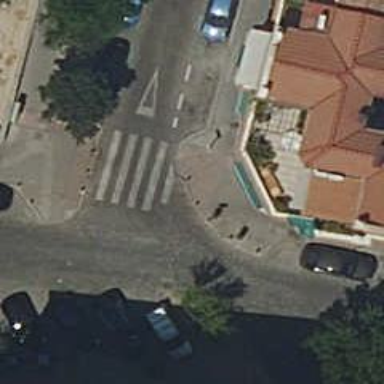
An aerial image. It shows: Uncontrolled zebra crossing on the road.